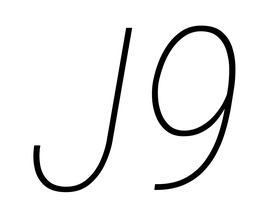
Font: Roboto-Italic_Condensed_Thin_Italic